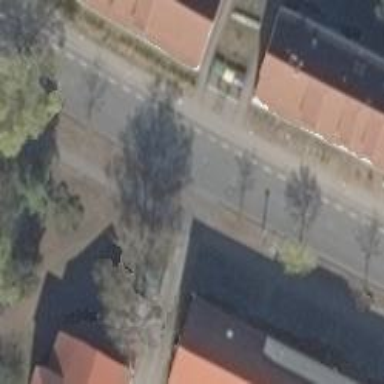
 there is cycle lane separated by kerb on the left and dashed line on the right."